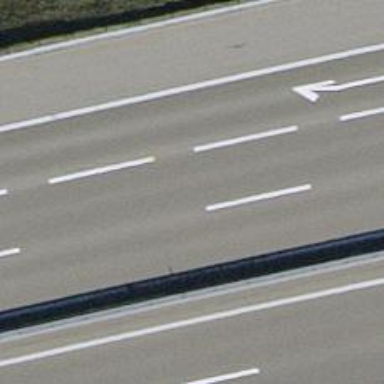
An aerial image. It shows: Asphalt motorway.